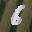
Label: 6